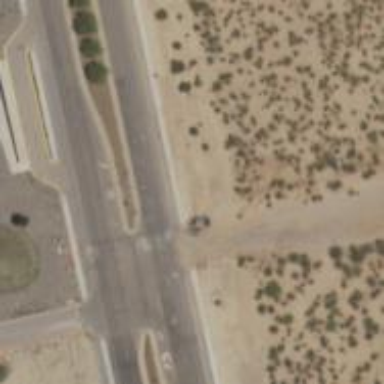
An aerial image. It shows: Tertiary link road with asphalt surface.